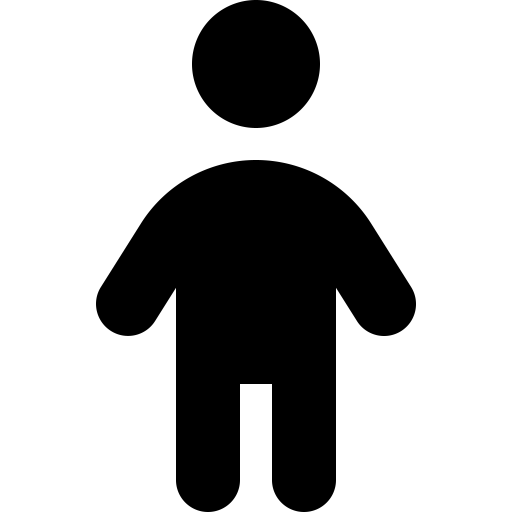
Tags: icon, FontAwesome, fa-icon, solid, child